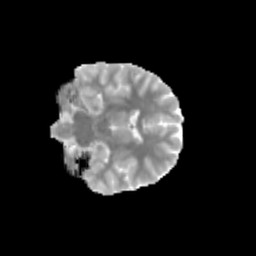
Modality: MD
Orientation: coronal
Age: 10
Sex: female
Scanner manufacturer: siemens
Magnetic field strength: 3 T
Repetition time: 3.8 s
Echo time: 0.07 s